Field crop: maize
Growth stage: 1
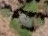
Species: chenopodium